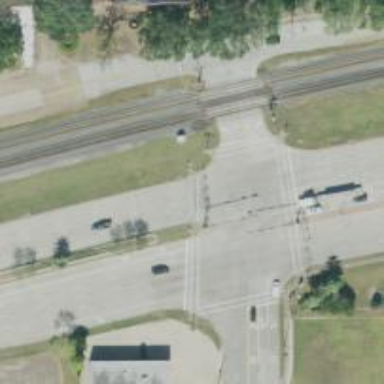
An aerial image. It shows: Crossing with marked lines on the road.